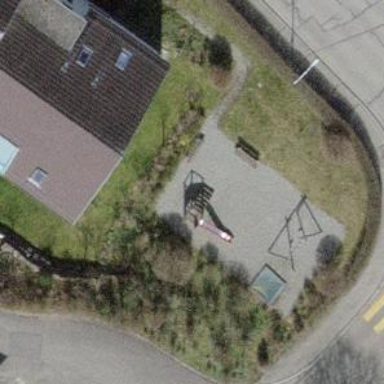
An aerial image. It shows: Playground featuring slide.